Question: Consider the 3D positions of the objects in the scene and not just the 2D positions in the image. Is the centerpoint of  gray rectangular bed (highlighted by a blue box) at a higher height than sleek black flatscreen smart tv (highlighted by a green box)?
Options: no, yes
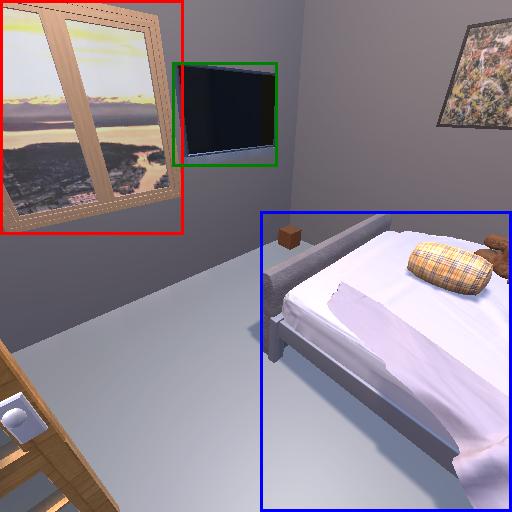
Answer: no